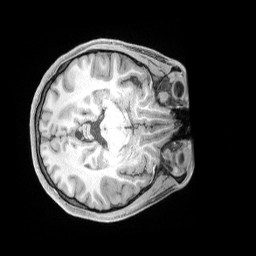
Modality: T1w
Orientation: axial
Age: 33
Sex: female
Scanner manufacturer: siemens
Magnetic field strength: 3 T
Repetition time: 2 s
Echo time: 0.00211 s